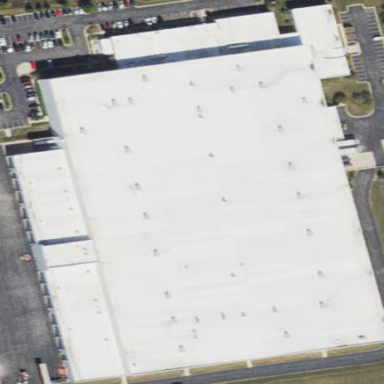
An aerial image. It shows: Industrial building.